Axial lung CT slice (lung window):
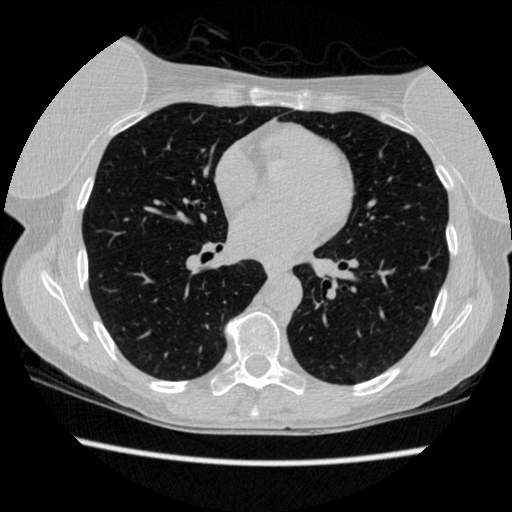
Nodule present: no